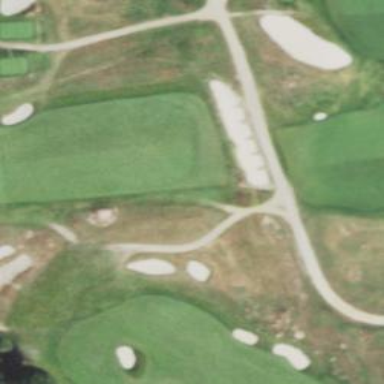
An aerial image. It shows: Pathway for golfing.